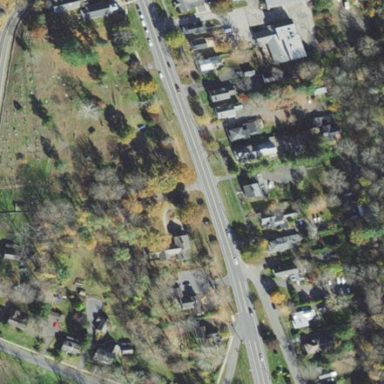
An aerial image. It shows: Cemetery.